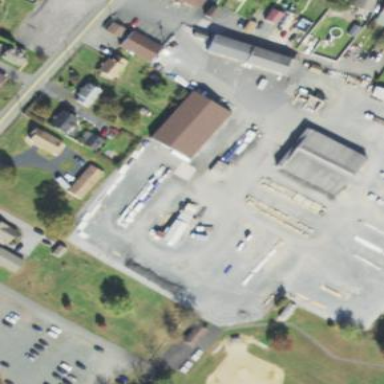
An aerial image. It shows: Lumber yard in industrial area.